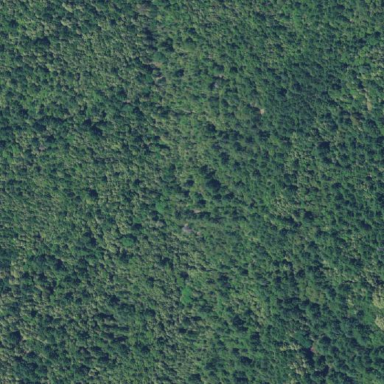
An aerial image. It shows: Forest area.